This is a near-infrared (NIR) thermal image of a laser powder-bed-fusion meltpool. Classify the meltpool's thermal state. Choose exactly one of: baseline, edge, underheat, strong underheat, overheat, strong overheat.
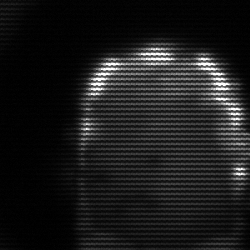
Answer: baseline